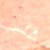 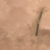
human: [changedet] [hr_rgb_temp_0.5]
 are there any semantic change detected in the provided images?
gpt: A green area was built in the desert.